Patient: sex M, age 59
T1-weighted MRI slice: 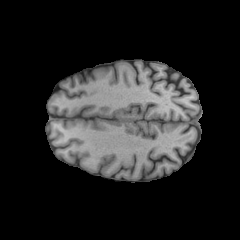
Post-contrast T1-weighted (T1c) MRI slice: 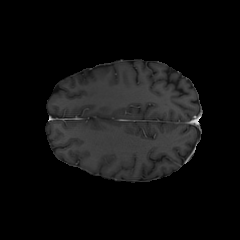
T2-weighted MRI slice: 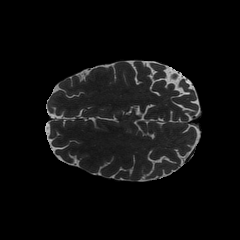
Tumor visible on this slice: no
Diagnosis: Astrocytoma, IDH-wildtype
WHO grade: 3